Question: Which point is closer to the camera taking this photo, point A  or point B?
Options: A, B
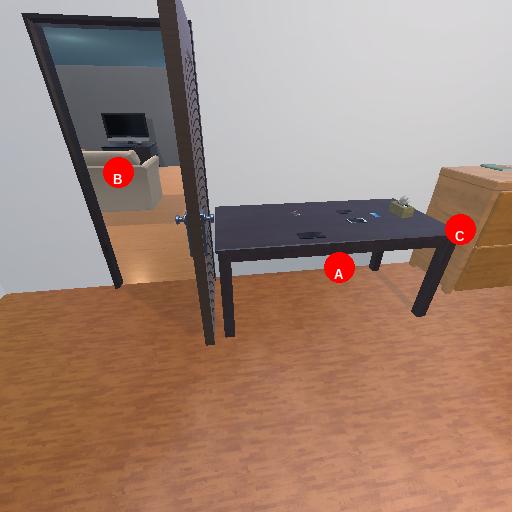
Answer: A